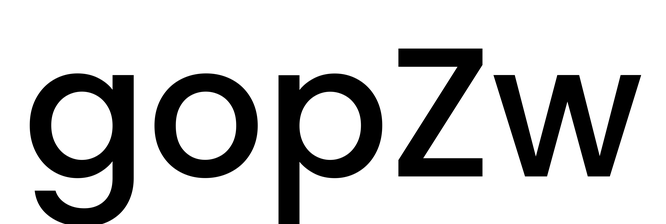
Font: Poppins-Medium